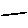
Label: line